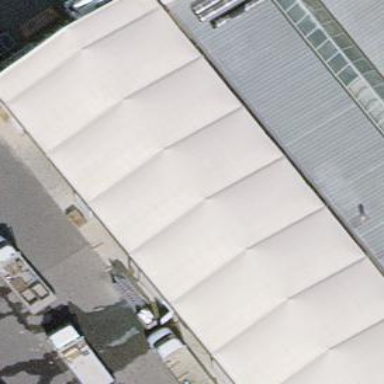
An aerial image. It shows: Shed building.